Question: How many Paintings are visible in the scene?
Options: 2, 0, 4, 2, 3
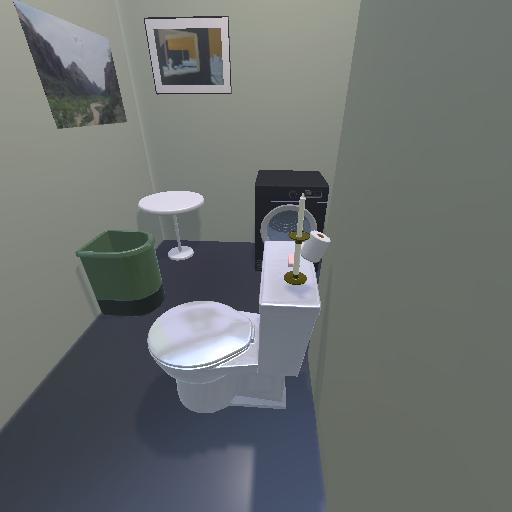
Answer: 2